Interaction volume radius: 5 \u00c5
Interaction volume height: 25 \u00c5
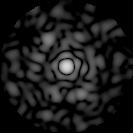
Disorder parameter: 0.8204